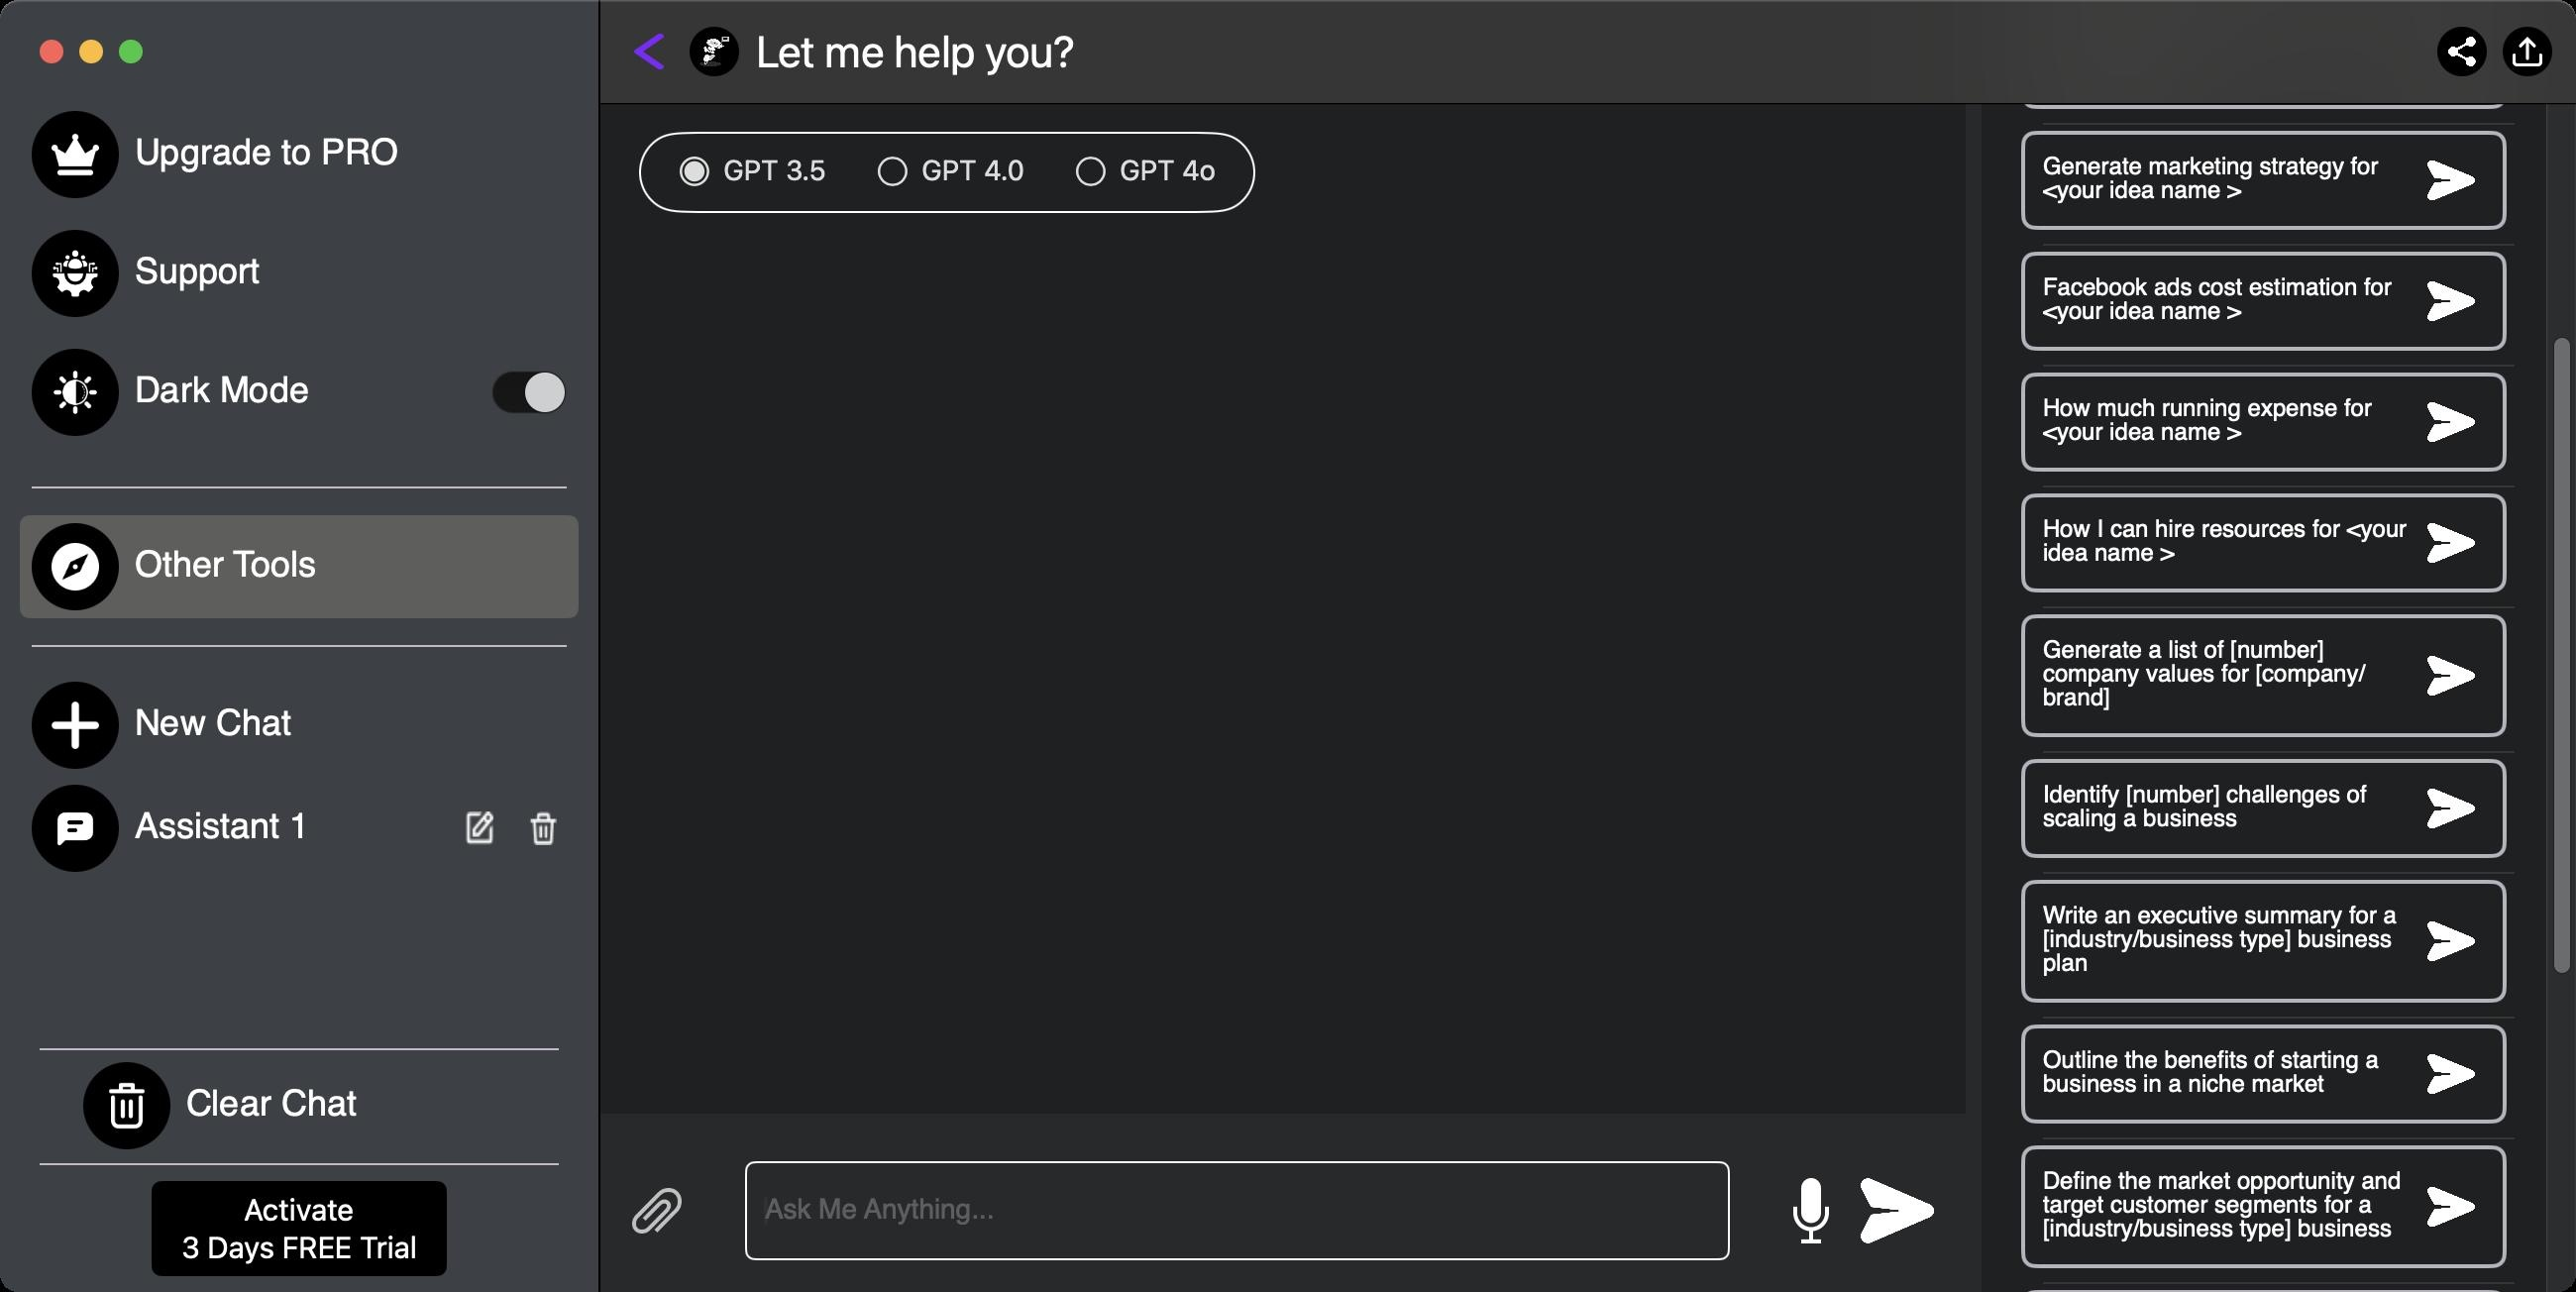
Accessibility tree:
{"name": "", "role": "AXWindow", "description": null, "role_description": "standard window", "value": null, "position": "214.00;222.00", "size": "1300;652", "children": [{"name": null, "role": "AXGroup", "description": null, "role_description": "group", "value": null, "position": "0.00;0.00", "size": "1300;652", "children": [{"name": null, "role": "AXSplitGroup", "description": null, "role_description": "split group", "value": null, "position": "0.00;0.00", "size": "1300;652", "children": [{"name": null, "role": "AXGroup", "description": null, "role_description": "group", "value": null, "position": "0.00;0.00", "size": "302;652", "children": [{"name": null, "role": "AXScrollArea", "description": null, "role_description": "scroll area", "value": null, "position": "0.00;52.00", "size": "302;469", "children": [{"name": null, "role": "AXOutline", "description": "Sidebar", "role_description": "outline", "value": null, "position": "0.00;52.00", "size": "302;469", "children": [{"name": null, "role": "AXRow", "description": null, "role_description": "outline row", "value": null, "position": "0.00;52.00", "size": "302;60", "children": [{"name": null, "role": "AXCell", "description": null, "role_description": "cell", "value": null, "position": "10.00;52.00", "size": "282;60", "children": [{"name": null, "role": "AXImage", "description": "royal-crown", "role_description": "image", "value": null, "position": "26.00;66.00", "size": "24;24", "children": []}, {"name": null, "role": "AXStaticText", "description": null, "role_description": "text", "value": "Upgrade to PRO", "position": "68.00;69.00", "size": "134;18", "children": []}]}]}, {"name": null, "role": "AXRow", "description": null, "role_description": "outline row", "value": null, "position": "0.00;112.00", "size": "302;60", "children": [{"name": null, "role": "AXCell", "description": null, "role_description": "cell", "value": null, "position": "10.00;112.00", "size": "282;60", "children": [{"name": null, "role": "AXImage", "description": "chatsupport", "role_description": "image", "value": null, "position": "26.00;126.00", "size": "24;24", "children": []}, {"name": null, "role": "AXStaticText", "description": null, "role_description": "text", "value": "Support", "position": "68.00;129.00", "size": "64;18", "children": []}]}]}, {"name": null, "role": "AXRow", "description": null, "role_description": "outline row", "value": null, "position": "0.00;172.00", "size": "302;60", "children": [{"name": null, "role": "AXCell", "description": null, "role_description": "cell", "value": null, "position": "10.00;172.00", "size": "282;60", "children": [{"name": null, "role": "AXImage", "description": "night", "role_description": "image", "value": null, "position": "26.00;186.00", "size": "24;24", "children": []}, {"name": null, "role": "AXStaticText", "description": null, "role_description": "text", "value": "Dark Mode", "position": "68.00;189.00", "size": "88;18", "children": []}, {"name": null, "role": "AXCheckBox", "description": null, "role_description": "toggle button", "value": 1, "position": "248.00;187.00", "size": "38;22", "children": []}]}]}, {"name": null, "role": "AXRow", "description": null, "role_description": "outline row", "value": null, "position": "0.00;232.00", "size": "302;28", "children": [{"name": null, "role": "AXCell", "description": null, "role_description": "cell", "value": null, "position": "10.00;232.00", "size": "282;28", "children": []}]}, {"name": null, "role": "AXRow", "description": null, "role_description": "outline row", "value": null, "position": "0.00;260.00", "size": "302;52", "children": [{"name": null, "role": "AXCell", "description": null, "role_description": "cell", "value": null, "position": "10.00;260.00", "size": "282;52", "children": [{"name": null, "role": "AXButton", "description": "Other Tools", "role_description": "button", "value": null, "position": "16.00;264.00", "size": "144;44", "children": []}]}]}, {"name": null, "role": "AXRow", "description": null, "role_description": "outline row", "value": null, "position": "0.00;312.00", "size": "302;28", "children": [{"name": null, "role": "AXCell", "description": null, "role_description": "cell", "value": null, "position": "10.00;312.00", "size": "282;28", "children": []}]}, {"name": null, "role": "AXRow", "description": null, "role_description": "outline row", "value": null, "position": "0.00;340.00", "size": "302;52", "children": [{"name": null, "role": "AXCell", "description": null, "role_description": "cell", "value": null, "position": "10.00;340.00", "size": "282;52", "children": [{"name": null, "role": "AXImage", "description": "newchat", "role_description": "image", "value": null, "position": "26.00;354.00", "size": "24;24", "children": []}, {"name": null, "role": "AXStaticText", "description": null, "role_description": "text", "value": "New Chat", "position": "68.00;357.00", "size": "80;18", "children": []}]}]}, {"name": null, "role": "AXRow", "description": null, "role_description": "outline row", "value": null, "position": "0.00;392.00", "size": "302;52", "children": [{"name": null, "role": "AXCell", "description": null, "role_description": "cell", "value": null, "position": "10.00;392.00", "size": "282;52", "children": [{"name": null, "role": "AXButton", "description": "Assistant 1", "role_description": "button", "value": null, "position": "16.00;396.00", "size": "140;44", "children": []}, {"name": null, "role": "AXImage", "description": "Edit_AssDark", "role_description": "image", "value": null, "position": "235.00;409.50", "size": "14;17", "children": []}, {"name": null, "role": "AXImage", "description": "Trash_AssDark", "role_description": "image", "value": null, "position": "267.00;409.50", "size": "14;17", "children": []}]}]}, {"name": null, "role": "AXColumn", "description": null, "role_description": "column", "value": null, "position": "10.00;52.00", "size": "282;469", "children": []}]}]}, {"name": null, "role": "AXImage", "description": "delete", "role_description": "image", "value": null, "position": "52.00;546.00", "size": "24;24", "children": []}, {"name": null, "role": "AXStaticText", "description": null, "role_description": "text", "value": "Clear Chat", "position": "93.75;548.91", "size": "86;18", "children": []}, {"name": null, "role": "AXStaticText", "description": null, "role_description": "text", "value": "Activate", "position": "123.00;601.00", "size": "56;19", "children": []}, {"name": null, "role": "AXStaticText", "description": null, "role_description": "text", "value": "3 Days FREE Trial", "position": "91.50;620.00", "size": "119;19", "children": []}]}, {"name": null, "role": "AXSplitter", "description": null, "role_description": "splitter", "value": 302.0, "position": "302.00;52.00", "size": "1;600", "children": []}, {"name": null, "role": "AXGroup", "description": null, "role_description": "group", "value": null, "position": "303.00;0.00", "size": "997;652", "children": [{"name": null, "role": "AXButton", "description": "GPT 3.5", "role_description": "button", "value": null, "position": "343.00;77.00", "size": "74;17", "children": []}, {"name": null, "role": "AXButton", "description": "GPT 4.0", "role_description": "button", "value": null, "position": "443.00;77.00", "size": "74;17", "children": []}, {"name": null, "role": "AXButton", "description": "GPT 4o", "role_description": "button", "value": null, "position": "543.00;77.00", "size": "71;17", "children": []}, {"name": null, "role": "AXScrollArea", "description": null, "role_description": "scroll area", "value": null, "position": "303.00;130.00", "size": "689;432", "children": [{"name": null, "role": "AXTable", "description": null, "role_description": "list", "value": null, "position": "303.00;130.00", "size": "689;432", "children": [{"name": null, "role": "AXColumn", "description": null, "role_description": "column", "value": null, "position": "303.00;130.00", "size": "689;432", "children": []}]}]}, {"name": null, "role": "AXImage", "description": "c_f_gallery", "role_description": "image", "value": null, "position": "319.00;599.50", "size": "25;23", "children": []}, {"name": null, "role": "AXTextField", "description": null, "role_description": "text field", "value": "", "position": "386.00;604.00", "size": "477;14", "children": []}, {"name": null, "role": "AXImage", "description": "micdp", "role_description": "image", "value": null, "position": "905.00;594.50", "size": "18;33", "children": []}, {"name": null, "role": "AXImage", "description": "send", "role_description": "image", "value": null, "position": "939.00;592.50", "size": "37;37", "children": []}, {"name": null, "role": "AXScrollArea", "description": null, "role_description": "scroll area", "value": null, "position": "1000.00;52.00", "size": "300;600", "children": [{"name": null, "role": "AXTable", "description": null, "role_description": "list", "value": null, "position": "1000.00;52.00", "size": "300;600", "children": [{"name": null, "role": "AXRow", "description": null, "role_description": "table row", "value": null, "position": "1000.00;-171.00", "size": "285;28", "children": [{"name": null, "role": "AXCell", "description": null, "role_description": "cell", "value": null, "position": "1016.00;-171.00", "size": "253;28", "children": [{"name": null, "role": "AXStaticText", "description": null, "role_description": "text", "value": "I need business model for <your idea name>", "position": "-214.00;895.00", "size": "0;0", "children": []}, {"name": null, "role": "AXImage", "description": "send", "role_description": "image", "value": null, "position": "-214.00;895.00", "size": "0;0", "children": []}]}]}, {"name": null, "role": "AXRow", "description": null, "role_description": "table row", "value": null, "position": "1000.00;-143.00", "size": "285;28", "children": [{"name": null, "role": "AXCell", "description": null, "role_description": "cell", "value": null, "position": "1016.00;-143.00", "size": "253;28", "children": [{"name": null, "role": "AXStaticText", "description": null, "role_description": "text", "value": "How much type of Revenue streams for <your idea name>", "position": "-214.00;895.00", "size": "0;0", "children": []}, {"name": null, "role": "AXImage", "description": "send", "role_description": "image", "value": null, "position": "-214.00;895.00", "size": "0;0", "children": []}]}]}, {"name": null, "role": "AXRow", "description": null, "role_description": "table row", "value": null, "position": "1000.00;-115.00", "size": "285;28", "children": [{"name": null, "role": "AXCell", "description": null, "role_description": "cell", "value": null, "position": "1016.00;-115.00", "size": "253;28", "children": [{"name": null, "role": "AXStaticText", "description": null, "role_description": "text", "value": "Customer segmentation for <your idea name>", "position": "-214.00;895.00", "size": "0;0", "children": []}, {"name": null, "role": "AXImage", "description": "send", "role_description": "image", "value": null, "position": "-214.00;895.00", "size": "0;0", "children": []}]}]}, {"name": null, "role": "AXRow", "description": null, "role_description": "table row", "value": null, "position": "1000.00;-87.00", "size": "285;28", "children": [{"name": null, "role": "AXCell", "description": null, "role_description": "cell", "value": null, "position": "1016.00;-87.00", "size": "253;28", "children": [{"name": null, "role": "AXStaticText", "description": null, "role_description": "text", "value": "How I can target audience for <your idea name>", "position": "-214.00;895.00", "size": "0;0", "children": []}, {"name": null, "role": "AXImage", "description": "send", "role_description": "image", "value": null, "position": "-214.00;895.00", "size": "0;0", "children": []}]}]}, {"name": null, "role": "AXRow", "description": null, "role_description": "table row", "value": null, "position": "1000.00;-59.00", "size": "285;61", "children": [{"name": null, "role": "AXCell", "description": null, "role_description": "cell", "value": null, "position": "1016.00;-59.00", "size": "253;61", "children": [{"name": null, "role": "AXStaticText", "description": null, "role_description": "text", "value": "Market research for <your idea name > in usa", "position": "1031.00;-43.00", "size": "168;24", "children": []}, {"name": null, "role": "AXImage", "description": "send", "role_description": "image", "value": null, "position": "1225.00;-42.50", "size": "24;23", "children": []}]}]}, {"name": null, "role": "AXRow", "description": null, "role_description": "table row", "value": null, "position": "1000.00;2.00", "size": "285;61", "children": [{"name": null, "role": "AXCell", "description": null, "role_description": "cell", "value": null, "position": "1016.00;2.00", "size": "253;61", "children": [{"name": null, "role": "AXStaticText", "description": null, "role_description": "text", "value": "Create marketing plan for <your idea name >", "position": "1031.00;18.00", "size": "172;24", "children": []}, {"name": null, "role": "AXImage", "description": "send", "role_description": "image", "value": null, "position": "1225.00;18.50", "size": "24;23", "children": []}]}]}, {"name": null, "role": "AXRow", "description": null, "role_description": "table row", "value": null, "position": "1000.00;63.00", "size": "285;61", "children": [{"name": null, "role": "AXCell", "description": null, "role_description": "cell", "value": null, "position": "1016.00;63.00", "size": "253;61", "children": [{"name": null, "role": "AXStaticText", "description": null, "role_description": "text", "value": "Generate marketing strategy for <your idea name >", "position": "1031.00;79.00", "size": "173;24", "children": []}, {"name": null, "role": "AXImage", "description": "send", "role_description": "image", "value": null, "position": "1225.00;79.50", "size": "24;23", "children": []}]}]}, {"name": null, "role": "AXRow", "description": null, "role_description": "table row", "value": null, "position": "1000.00;124.00", "size": "285;61", "children": [{"name": null, "role": "AXCell", "description": null, "role_description": "cell", "value": null, "position": "1016.00;124.00", "size": "253;61", "children": [{"name": null, "role": "AXStaticText", "description": null, "role_description": "text", "value": "Facebook ads cost estimation for <your idea name >", "position": "1031.00;140.00", "size": "180;24", "children": []}, {"name": null, "role": "AXImage", "description": "send", "role_description": "image", "value": null, "position": "1225.00;140.50", "size": "24;23", "children": []}]}]}, {"name": null, "role": "AXRow", "description": null, "role_description": "table row", "value": null, "position": "1000.00;185.00", "size": "285;61", "children": [{"name": null, "role": "AXCell", "description": null, "role_description": "cell", "value": null, "position": "1016.00;185.00", "size": "253;61", "children": [{"name": null, "role": "AXStaticText", "description": null, "role_description": "text", "value": "How much running expense for <your idea name >", "position": "1031.00;201.00", "size": "170;24", "children": []}, {"name": null, "role": "AXImage", "description": "send", "role_description": "image", "value": null, "position": "1225.00;201.50", "size": "24;23", "children": []}]}]}, {"name": null, "role": "AXRow", "description": null, "role_description": "table row", "value": null, "position": "1000.00;246.00", "size": "285;61", "children": [{"name": null, "role": "AXCell", "description": null, "role_description": "cell", "value": null, "position": "1016.00;246.00", "size": "253;61", "children": [{"name": null, "role": "AXStaticText", "description": null, "role_description": "text", "value": "How I can hire resources for <your idea name >", "position": "1031.00;262.00", "size": "186;24", "children": []}, {"name": null, "role": "AXImage", "description": "send", "role_description": "image", "value": null, "position": "1225.00;262.50", "size": "24;23", "children": []}]}]}, {"name": null, "role": "AXRow", "description": null, "role_description": "table row", "value": null, "position": "1000.00;307.00", "size": "285;73", "children": [{"name": null, "role": "AXCell", "description": null, "role_description": "cell", "value": null, "position": "1016.00;307.00", "size": "253;73", "children": [{"name": null, "role": "AXStaticText", "description": null, "role_description": "text", "value": "Generate a list of [number] company values for [company/brand]", "position": "1031.00;323.00", "size": "163;36", "children": []}, {"name": null, "role": "AXImage", "description": "send", "role_description": "image", "value": null, "position": "1225.00;329.50", "size": "24;23", "children": []}]}]}, {"name": null, "role": "AXRow", "description": null, "role_description": "table row", "value": null, "position": "1000.00;380.00", "size": "285;61", "children": [{"name": null, "role": "AXCell", "description": null, "role_description": "cell", "value": null, "position": "1016.00;380.00", "size": "253;61", "children": [{"name": null, "role": "AXStaticText", "description": null, "role_description": "text", "value": "Identify [number] challenges of scaling a business", "position": "1031.00;396.00", "size": "167;24", "children": []}, {"name": null, "role": "AXImage", "description": "send", "role_description": "image", "value": null, "position": "1225.00;396.50", "size": "24;23", "children": []}]}]}, {"name": null, "role": "AXRow", "description": null, "role_description": "table row", "value": null, "position": "1000.00;441.00", "size": "285;73", "children": [{"name": null, "role": "AXCell", "description": null, "role_description": "cell", "value": null, "position": "1016.00;441.00", "size": "253;73", "children": [{"name": null, "role": "AXStaticText", "description": null, "role_description": "text", "value": "Write an executive summary for a [industry/business type] business plan", "position": "1031.00;457.00", "size": "182;36", "children": []}, {"name": null, "role": "AXImage", "description": "send", "role_description": "image", "value": null, "position": "1225.00;463.50", "size": "24;23", "children": []}]}]}, {"name": null, "role": "AXRow", "description": null, "role_description": "table row", "value": null, "position": "1000.00;514.00", "size": "285;61", "children": [{"name": null, "role": "AXCell", "description": null, "role_description": "cell", "value": null, "position": "1016.00;514.00", "size": "253;61", "children": [{"name": null, "role": "AXStaticText", "description": null, "role_description": "text", "value": "Outline the benefits of starting a business in a niche market", "position": "1031.00;530.00", "size": "173;24", "children": []}, {"name": null, "role": "AXImage", "description": "send", "role_description": "image", "value": null, "position": "1225.00;530.50", "size": "24;23", "children": []}]}]}, {"name": null, "role": "AXRow", "description": null, "role_description": "table row", "value": null, "position": "1000.00;575.00", "size": "285;73", "children": [{"name": null, "role": "AXCell", "description": null, "role_description": "cell", "value": null, "position": "1016.00;575.00", "size": "253;73", "children": [{"name": null, "role": "AXStaticText", "description": null, "role_description": "text", "value": "Define the market opportunity and target customer segments for a [industry/business type] business", "position": "1031.00;591.00", "size": "184;36", "children": []}, {"name": null, "role": "AXImage", "description": "send", "role_description": "image", "value": null, "position": "1225.00;597.50", "size": "24;23", "children": []}]}]}, {"name": null, "role": "AXRow", "description": null, "role_description": "table row", "value": null, "position": "1000.00;648.00", "size": "285;61", "children": [{"name": null, "role": "AXCell", "description": null, "role_description": "cell", "value": null, "position": "1016.00;648.00", "size": "253;61", "children": [{"name": null, "role": "AXStaticText", "description": null, "role_description": "text", "value": " Write a [number of words] case study on [product/service] success", "position": "1031.00;664.00", "size": "184;24", "children": []}, {"name": null, "role": "AXImage", "description": "send", "role_description": "image", "value": null, "position": "1225.00;664.50", "size": "24;23", "children": []}]}]}, {"name": null, "role": "AXRow", "description": null, "role_description": "table row", "value": null, "position": "1000.00;709.00", "size": "285;85", "children": [{"name": null, "role": "AXCell", "description": null, "role_description": "cell", "value": null, "position": "1016.00;709.00", "size": "253;85", "children": [{"name": null, "role": "AXStaticText", "description": null, "role_description": "text", "value": "Describe the competition in the [industry/business type] market and how the business differentiates itself", "position": "-214.00;895.00", "size": "0;0", "children": []}, {"name": null, "role": "AXImage", "description": "send", "role_description": "image", "value": null, "position": "-214.00;895.00", "size": "0;0", "children": []}]}]}, {"name": null, "role": "AXRow", "description": null, "role_description": "table row", "value": null, "position": "1000.00;794.00", "size": "285;28", "children": [{"name": null, "role": "AXCell", "description": null, "role_description": "cell", "value": null, "position": "1016.00;794.00", "size": "253;28", "children": [{"name": null, "role": "AXStaticText", "description": null, "role_description": "text", "value": "Write a [number of words] press release about [news/event/update]", "position": "-214.00;895.00", "size": "0;0", "children": []}, {"name": null, "role": "AXImage", "description": "send", "role_description": "image", "value": null, "position": "-214.00;895.00", "size": "0;0", "children": []}]}]}, {"name": null, "role": "AXRow", "description": null, "role_description": "table row", "value": null, "position": "1000.00;765.00", "size": "285;28", "children": [{"name": null, "role": "AXCell", "description": null, "role_description": "cell", "value": null, "position": "1016.00;765.00", "size": "253;28", "children": [{"name": null, "role": "AXStaticText", "description": null, "role_description": "text", "value": "Generate a list of [number] ways to increase [product/service] sales", "position": "-214.00;895.00", "size": "0;0", "children": []}, {"name": null, "role": "AXImage", "description": "send", "role_description": "image", "value": null, "position": "-214.00;895.00", "size": "0;0", "children": []}]}]}, {"name": null, "role": "AXRow", "description": null, "role_description": "table row", "value": null, "position": "1000.00;793.00", "size": "285;73", "children": [{"name": null, "role": "AXCell", "description": null, "role_description": "cell", "value": null, "position": "1016.00;793.00", "size": "253;73", "children": [{"name": null, "role": "AXStaticText", "description": null, "role_description": "text", "value": "Outline the key components of a business plan for a [industry/business type] business", "position": "-214.00;895.00", "size": "0;0", "children": []}, {"name": null, "role": "AXImage", "description": "send", "role_description": "image", "value": null, "position": "-214.00;895.00", "size": "0;0", "children": []}]}]}, {"name": null, "role": "AXRow", "description": null, "role_description": "table row", "value": null, "position": "1000.00;866.00", "size": "285;28", "children": [{"name": null, "role": "AXCell", "description": null, "role_description": "cell", "value": null, "position": "1016.00;866.00", "size": "253;28", "children": [{"name": null, "role": "AXStaticText", "description": null, "role_description": "text", "value": "Write a [number of words] blog post on [topic]", "position": "-214.00;895.00", "size": "0;0", "children": []}, {"name": null, "role": "AXImage", "description": "send", "role_description": "image", "value": null, "position": "-214.00;895.00", "size": "0;0", "children": []}]}]}, {"name": null, "role": "AXRow", "description": null, "role_description": "table row", "value": null, "position": "1000.00;849.00", "size": "285;28", "children": [{"name": null, "role": "AXCell", "description": null, "role_description": "cell", "value": null, "position": "1016.00;849.00", "size": "253;28", "children": [{"name": null, "role": "AXStaticText", "description": null, "role_description": "text", "value": "Outline the key components of a business plan for a [industry/business type] business", "position": "-214.00;895.00", "size": "0;0", "children": []}, {"name": null, "role": "AXImage", "description": "send", "role_description": "image", "value": null, "position": "-214.00;895.00", "size": "0;0", "children": []}]}]}, {"name": null, "role": "AXRow", "description": null, "role_description": "table row", "value": null, "position": "1000.00;877.00", "size": "285;28", "children": [{"name": null, "role": "AXCell", "description": null, "role_description": "cell", "value": null, "position": "1016.00;877.00", "size": "253;28", "children": [{"name": null, "role": "AXStaticText", "description": null, "role_description": "text", "value": "Define the market opportunity and target customer segments for a [industry/business type] business", "position": "-214.00;895.00", "size": "0;0", "children": []}, {"name": null, "role": "AXImage", "description": "send", "role_description": "image", "value": null, "position": "-214.00;895.00", "size": "0;0", "children": []}]}]}, {"name": null, "role": "AXRow", "description": null, "role_description": "table row", "value": null, "position": "1000.00;950.00", "size": "285;28", "children": [{"name": null, "role": "AXCell", "description": null, "role_description": "cell", "value": null, "position": "1016.00;950.00", "size": "253;28", "children": [{"name": null, "role": "AXStaticText", "description": null, "role_description": "text", "value": "Write a detailed SWOT analysis for [company/brand/product/service]", "position": "-214.00;895.00", "size": "0;0", "children": []}, {"name": null, "role": "AXImage", "description": "send", "role_description": "image", "value": null, "position": "-214.00;895.00", "size": "0;0", "children": []}]}]}, {"name": null, "role": "AXRow", "description": null, "role_description": "table row", "value": null, "position": "1000.00;933.00", "size": "285;28", "children": [{"name": null, "role": "AXCell", "description": null, "role_description": "cell", "value": null, "position": "1016.00;933.00", "size": "253;28", "children": [{"name": null, "role": "AXStaticText", "description": null, "role_description": "text", "value": "Give [number] tips for securing funding for a new business", "position": "-214.00;895.00", "size": "0;0", "children": []}, {"name": null, "role": "AXImage", "description": "send", "role_description": "image", "value": null, "position": "-214.00;895.00", "size": "0;0", "children": []}]}]}, {"name": null, "role": "AXColumn", "description": null, "role_description": "column", "value": null, "position": "1010.00;-181.00", "size": "265;1152", "children": []}]}, {"name": null, "role": "AXScrollBar", "description": null, "role_description": "scroll bar", "value": 0.4221014492753623, "position": "1285.00;52.00", "size": "15;600", "children": [{"name": null, "role": "AXValueIndicator", "description": null, "role_description": "value indicator", "value": 0.4221014492753623, "position": "1285.00;169.50", "size": "15;322", "children": []}, {"name": null, "role": "AXButton", "description": null, "role_description": "increment arrow button", "value": null, "position": "1285.00;52.00", "size": "0;0", "children": []}, {"name": null, "role": "AXButton", "description": null, "role_description": "decrement arrow button", "value": null, "position": "1285.00;52.00", "size": "0;0", "children": []}, {"name": null, "role": "AXButton", "description": null, "role_description": "increment page button", "value": null, "position": "1285.00;492.50", "size": "15;160", "children": []}, {"name": null, "role": "AXButton", "description": null, "role_description": "decrement page button", "value": null, "position": "1285.00;52.00", "size": "15;117", "children": []}]}]}]}]}]}, {"name": null, "role": "AXToolbar", "description": null, "role_description": "toolbar", "value": null, "position": "0.00;0.00", "size": "1300;52", "children": [{"name": null, "role": "AXGroup", "description": null, "role_description": "group", "value": null, "position": "311.00;0.00", "size": "33;52", "children": [{"name": null, "role": "AXImage", "description": "return_back_app_theme", "role_description": "image", "value": null, "position": "320.00;17.00", "size": "15;18", "children": []}]}, {"name": null, "role": "AXGroup", "description": null, "role_description": "group", "value": null, "position": "344.00;0.00", "size": "33;52", "children": [{"name": null, "role": "AXImage", "description": "CB_App_Icon_SVG", "role_description": "image", "value": null, "position": "353.00;18.50", "size": "15;15", "children": []}]}, {"name": null, "role": "AXGroup", "description": null, "role_description": "group", "value": null, "position": "377.00;0.00", "size": "170;52", "children": [{"name": null, "role": "AXStaticText", "description": null, "role_description": "text", "value": "Let me help you?", "position": "381.50;13.00", "size": "162;26", "children": []}]}, {"name": null, "role": "AXGroup", "description": null, "role_description": "group", "value": null, "position": "1226.00;0.00", "size": "33;52", "children": [{"name": null, "role": "AXImage", "description": "share", "role_description": "image", "value": null, "position": "1235.00;18.50", "size": "15;15", "children": []}]}, {"name": null, "role": "AXGroup", "description": null, "role_description": "group", "value": null, "position": "1259.00;0.00", "size": "33;52", "children": [{"name": null, "role": "AXImage", "description": "upload", "role_description": "image", "value": null, "position": "1268.00;18.50", "size": "15;15", "children": []}]}]}, {"name": null, "role": "AXButton", "description": null, "role_description": "close button", "value": null, "position": "19.00;18.00", "size": "14;16", "children": []}, {"name": null, "role": "AXButton", "description": null, "role_description": "full screen button", "value": null, "position": "59.00;18.00", "size": "14;16", "children": [{"name": null, "role": "AXGroup", "description": null, "role_description": "group", "value": null, "position": "59.00;18.00", "size": "14;16", "children": [{"name": null, "role": "AXGroup", "description": null, "role_description": "group", "value": null, "position": "59.00;18.00", "size": "14;16", "children": []}]}]}, {"name": null, "role": "AXButton", "description": null, "role_description": "minimise button", "value": null, "position": "39.00;18.00", "size": "14;16", "children": []}, {"name": null, "role": "AXStaticText", "description": null, "role_description": "text", "value": "", "position": "547.00;0.00", "size": "679;52", "children": []}]}